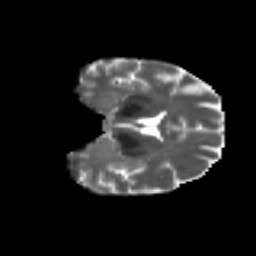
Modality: T2w
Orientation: coronal
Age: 52
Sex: female
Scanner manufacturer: ge
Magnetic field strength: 3 T
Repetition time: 7.8 s
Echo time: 0.0606 s